Field crop: maize
Growth stage: 1
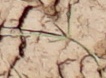
Species: lolium